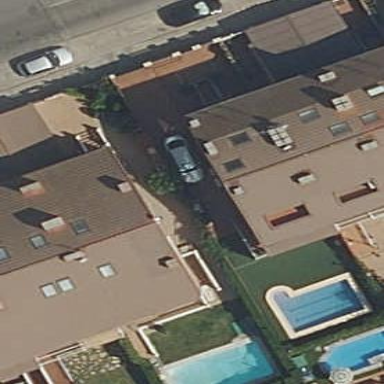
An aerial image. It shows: Residential building.